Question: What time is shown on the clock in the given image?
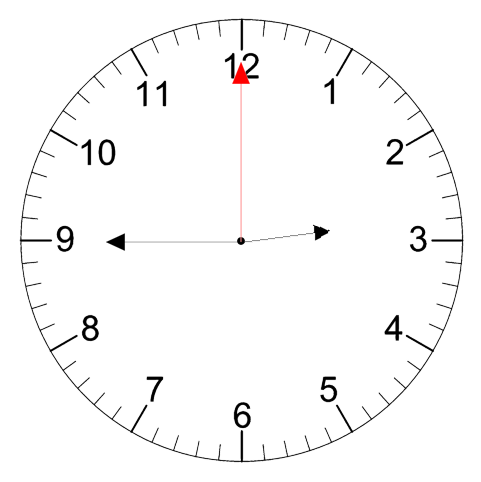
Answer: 02:45:00